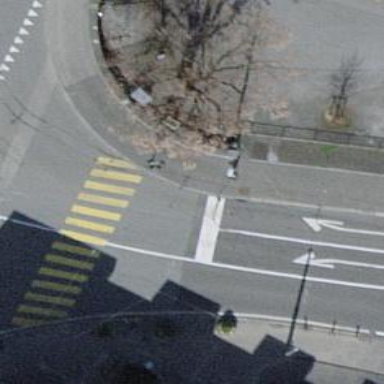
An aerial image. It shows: Road with traffic signals.